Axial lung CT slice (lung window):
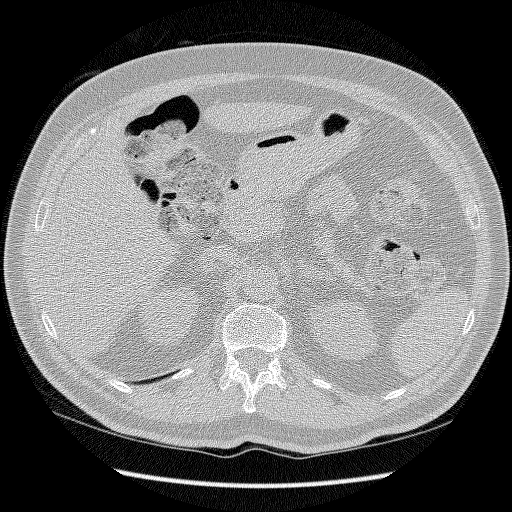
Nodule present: no